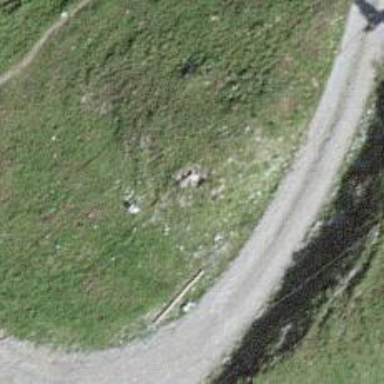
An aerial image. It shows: Pylon for aerialway.